Question: I have created a simple text label with a input field and a image behind it:
'''
<p><label for="something" style=" padding: 5px; display:inline-block; width: 440px; border:1px solid white;">Something Since<input type="text" id="datepicker" size="7" readonly></label></p>
'''
With all the other text labels, that havent got the (which contains a image and when clicked on the image a daterpicker pop-up) the text is automaticly centered middle in the box. This isnt the case with the image text..
Here a image which makes it a bit clearer:

Anyone a clue how i can fix it so the text and image is centered as well in the inline box?
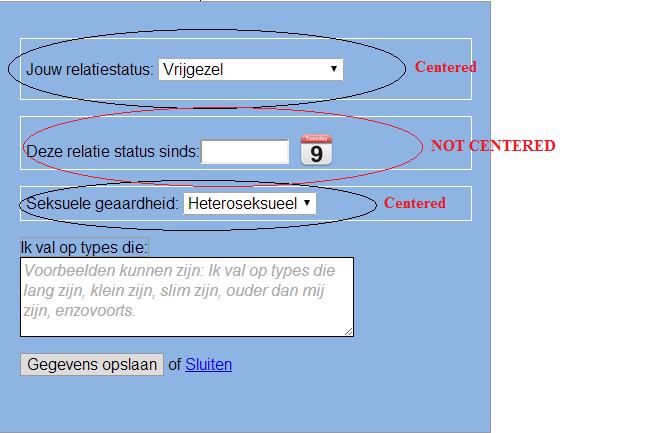
Answer: To center images and text in one line you can apply 'vertical-align: middle' to your image like this:
'''
<p>
<label for="something">Something Since</label>
<input type="text" id="something" />
<img src="" style="vertical-align:middle;" />
</p>
'''
<URL>